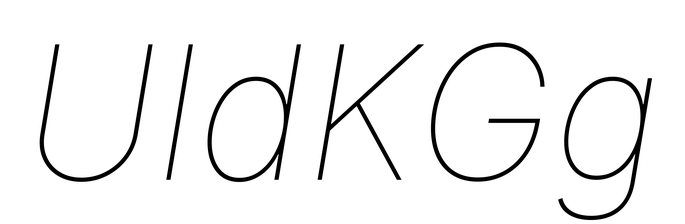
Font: Inter-Italic_Thin_Italic